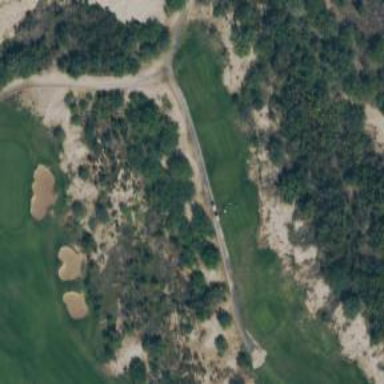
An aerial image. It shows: Path for golf carts.